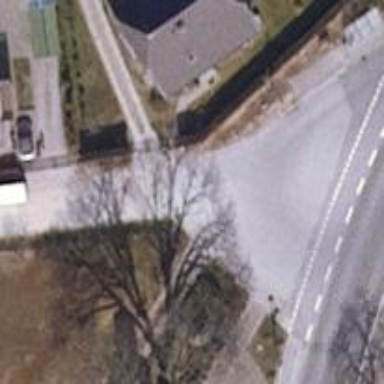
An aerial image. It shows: Residential road with compacted surface. There is no sidewalk along the road.